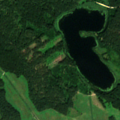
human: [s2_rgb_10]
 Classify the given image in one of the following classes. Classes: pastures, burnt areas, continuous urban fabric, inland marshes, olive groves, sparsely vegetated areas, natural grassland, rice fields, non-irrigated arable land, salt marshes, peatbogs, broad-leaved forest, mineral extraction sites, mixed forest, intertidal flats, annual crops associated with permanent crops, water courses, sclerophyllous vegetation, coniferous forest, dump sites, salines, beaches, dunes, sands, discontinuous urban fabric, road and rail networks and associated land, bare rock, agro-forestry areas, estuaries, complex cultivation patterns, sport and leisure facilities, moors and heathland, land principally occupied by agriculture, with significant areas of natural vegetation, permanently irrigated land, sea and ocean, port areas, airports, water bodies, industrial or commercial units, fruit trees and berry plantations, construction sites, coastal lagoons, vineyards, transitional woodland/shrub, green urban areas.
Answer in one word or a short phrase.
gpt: pastures, broad-leaved forest, coniferous forest, mixed forest, transitional woodland/shrub, inland marshes, water bodies